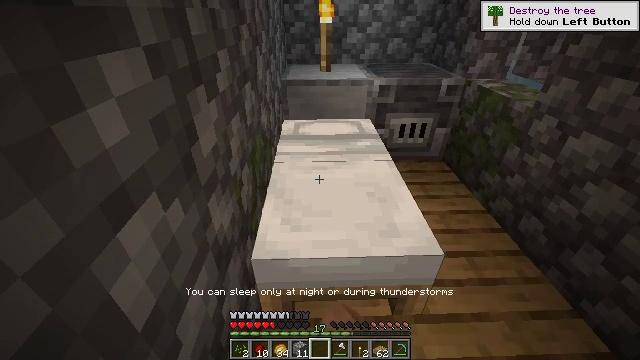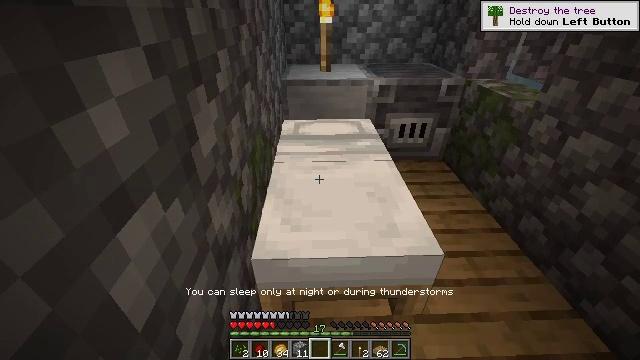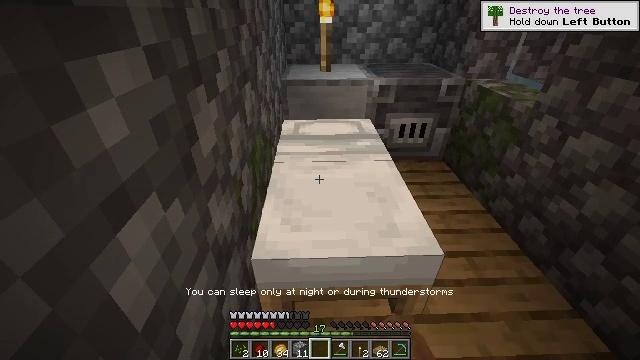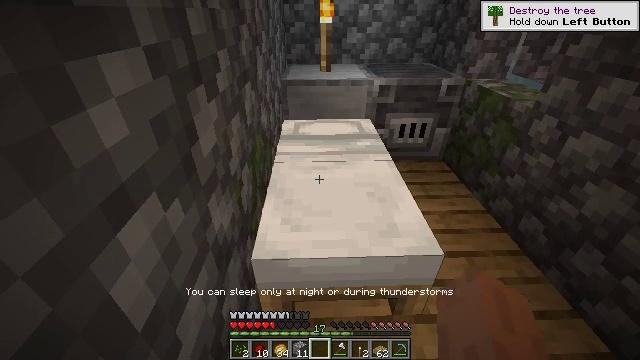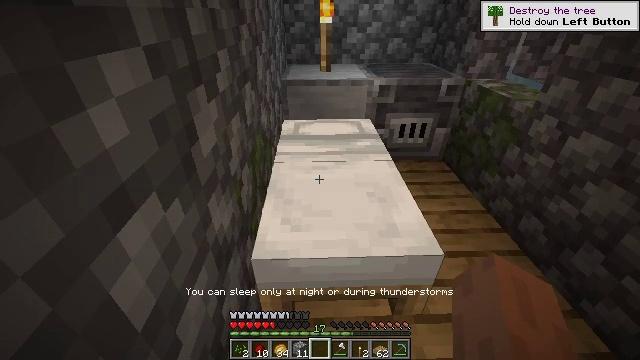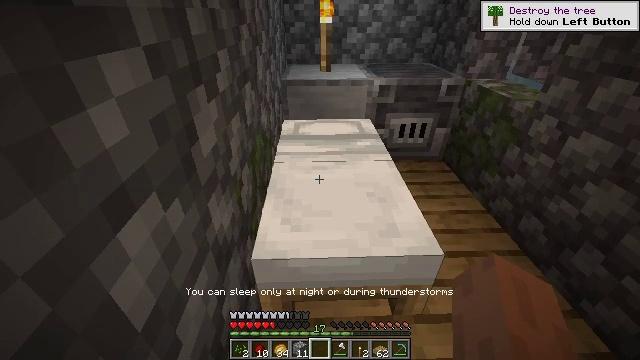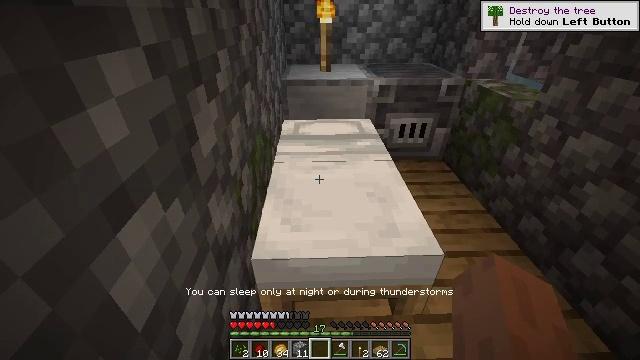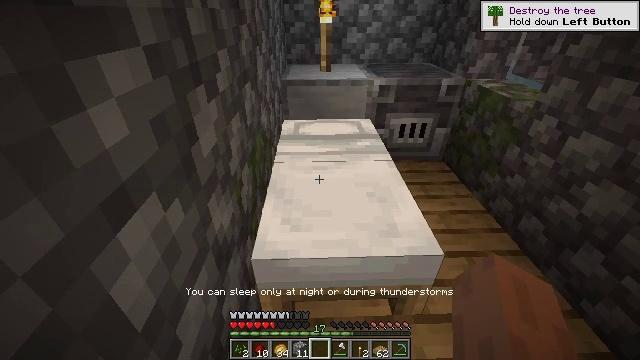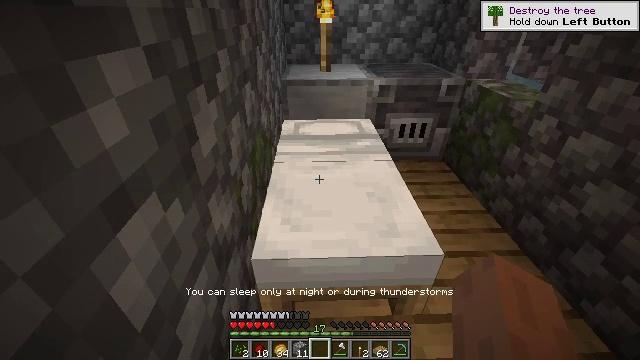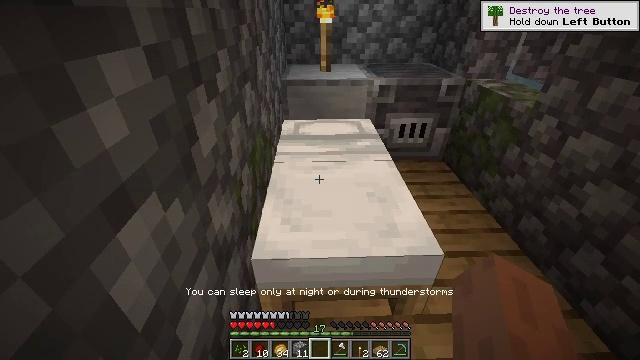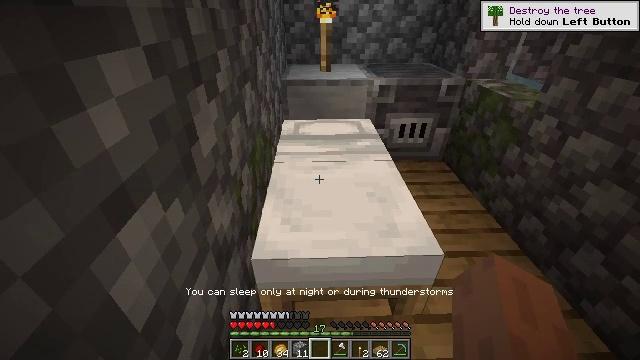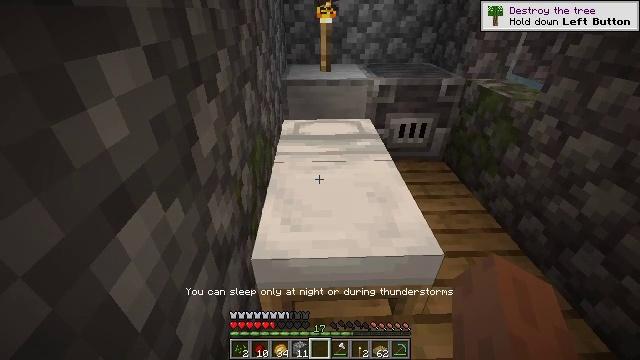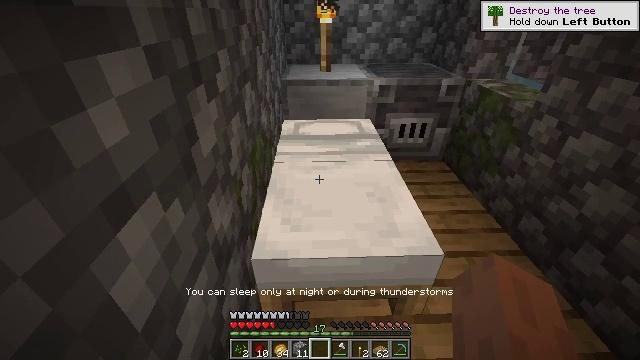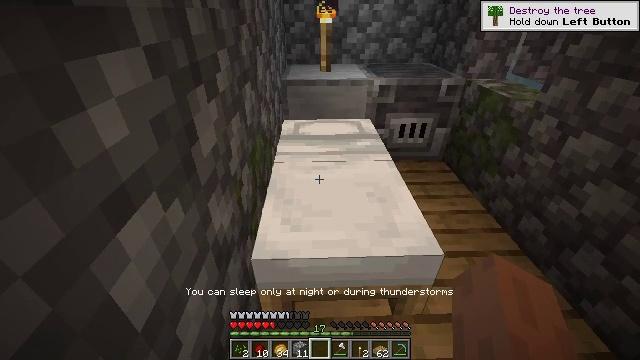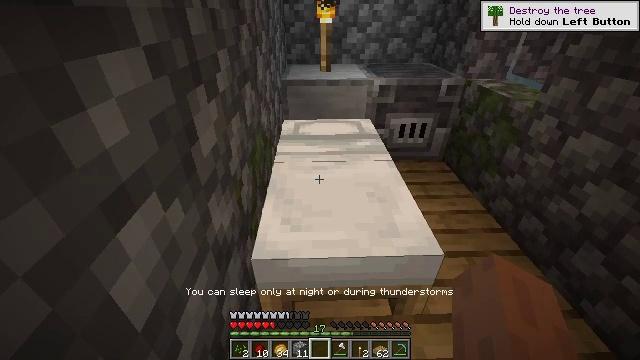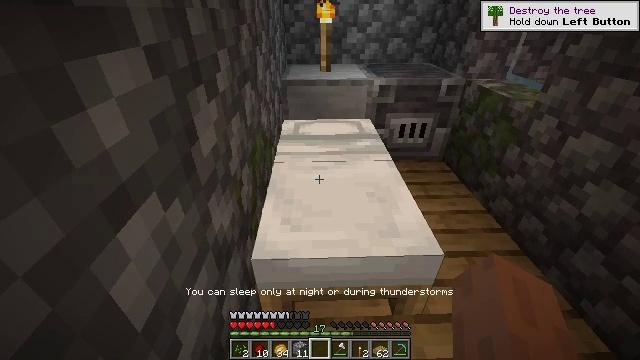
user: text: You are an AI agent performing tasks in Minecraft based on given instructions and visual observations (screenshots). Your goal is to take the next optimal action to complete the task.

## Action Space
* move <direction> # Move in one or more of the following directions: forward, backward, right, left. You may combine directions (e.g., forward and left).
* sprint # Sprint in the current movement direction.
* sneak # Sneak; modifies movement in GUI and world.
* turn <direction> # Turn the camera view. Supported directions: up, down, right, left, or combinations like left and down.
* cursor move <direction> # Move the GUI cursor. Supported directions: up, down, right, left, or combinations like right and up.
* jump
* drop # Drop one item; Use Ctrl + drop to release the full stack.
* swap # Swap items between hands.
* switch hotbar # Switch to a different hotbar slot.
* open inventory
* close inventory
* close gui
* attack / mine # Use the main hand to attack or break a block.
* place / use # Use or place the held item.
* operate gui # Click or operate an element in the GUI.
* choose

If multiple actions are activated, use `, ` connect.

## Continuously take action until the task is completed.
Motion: motion action
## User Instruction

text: Gather the blast furnace into your inventory.
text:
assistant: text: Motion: no_op
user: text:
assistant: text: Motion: no_op
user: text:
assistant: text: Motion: no_op
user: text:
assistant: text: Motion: no_op
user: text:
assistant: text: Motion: no_op
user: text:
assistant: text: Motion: no_op
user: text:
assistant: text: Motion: no_op
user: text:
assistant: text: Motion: no_op
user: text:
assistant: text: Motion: no_op
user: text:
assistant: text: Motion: no_op
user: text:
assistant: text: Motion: no_op
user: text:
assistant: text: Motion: no_op
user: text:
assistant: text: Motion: no_op
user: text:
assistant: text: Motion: no_op
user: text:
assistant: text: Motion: no_op
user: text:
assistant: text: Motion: no_op
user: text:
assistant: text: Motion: no_op
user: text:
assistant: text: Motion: no_op
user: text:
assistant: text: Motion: no_op
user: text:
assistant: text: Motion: no_op
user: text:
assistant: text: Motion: no_op
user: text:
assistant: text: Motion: no_op
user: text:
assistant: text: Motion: no_op
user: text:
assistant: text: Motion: no_op
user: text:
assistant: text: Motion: no_op
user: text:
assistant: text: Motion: no_op
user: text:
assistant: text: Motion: no_op
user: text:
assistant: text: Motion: no_op
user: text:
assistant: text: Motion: no_op
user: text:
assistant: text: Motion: no_op